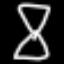
Label: hourglass